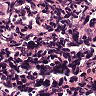
Metastatic tissue present: no